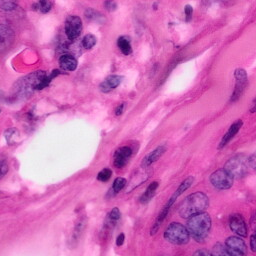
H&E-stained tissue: Pancreatic